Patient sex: F
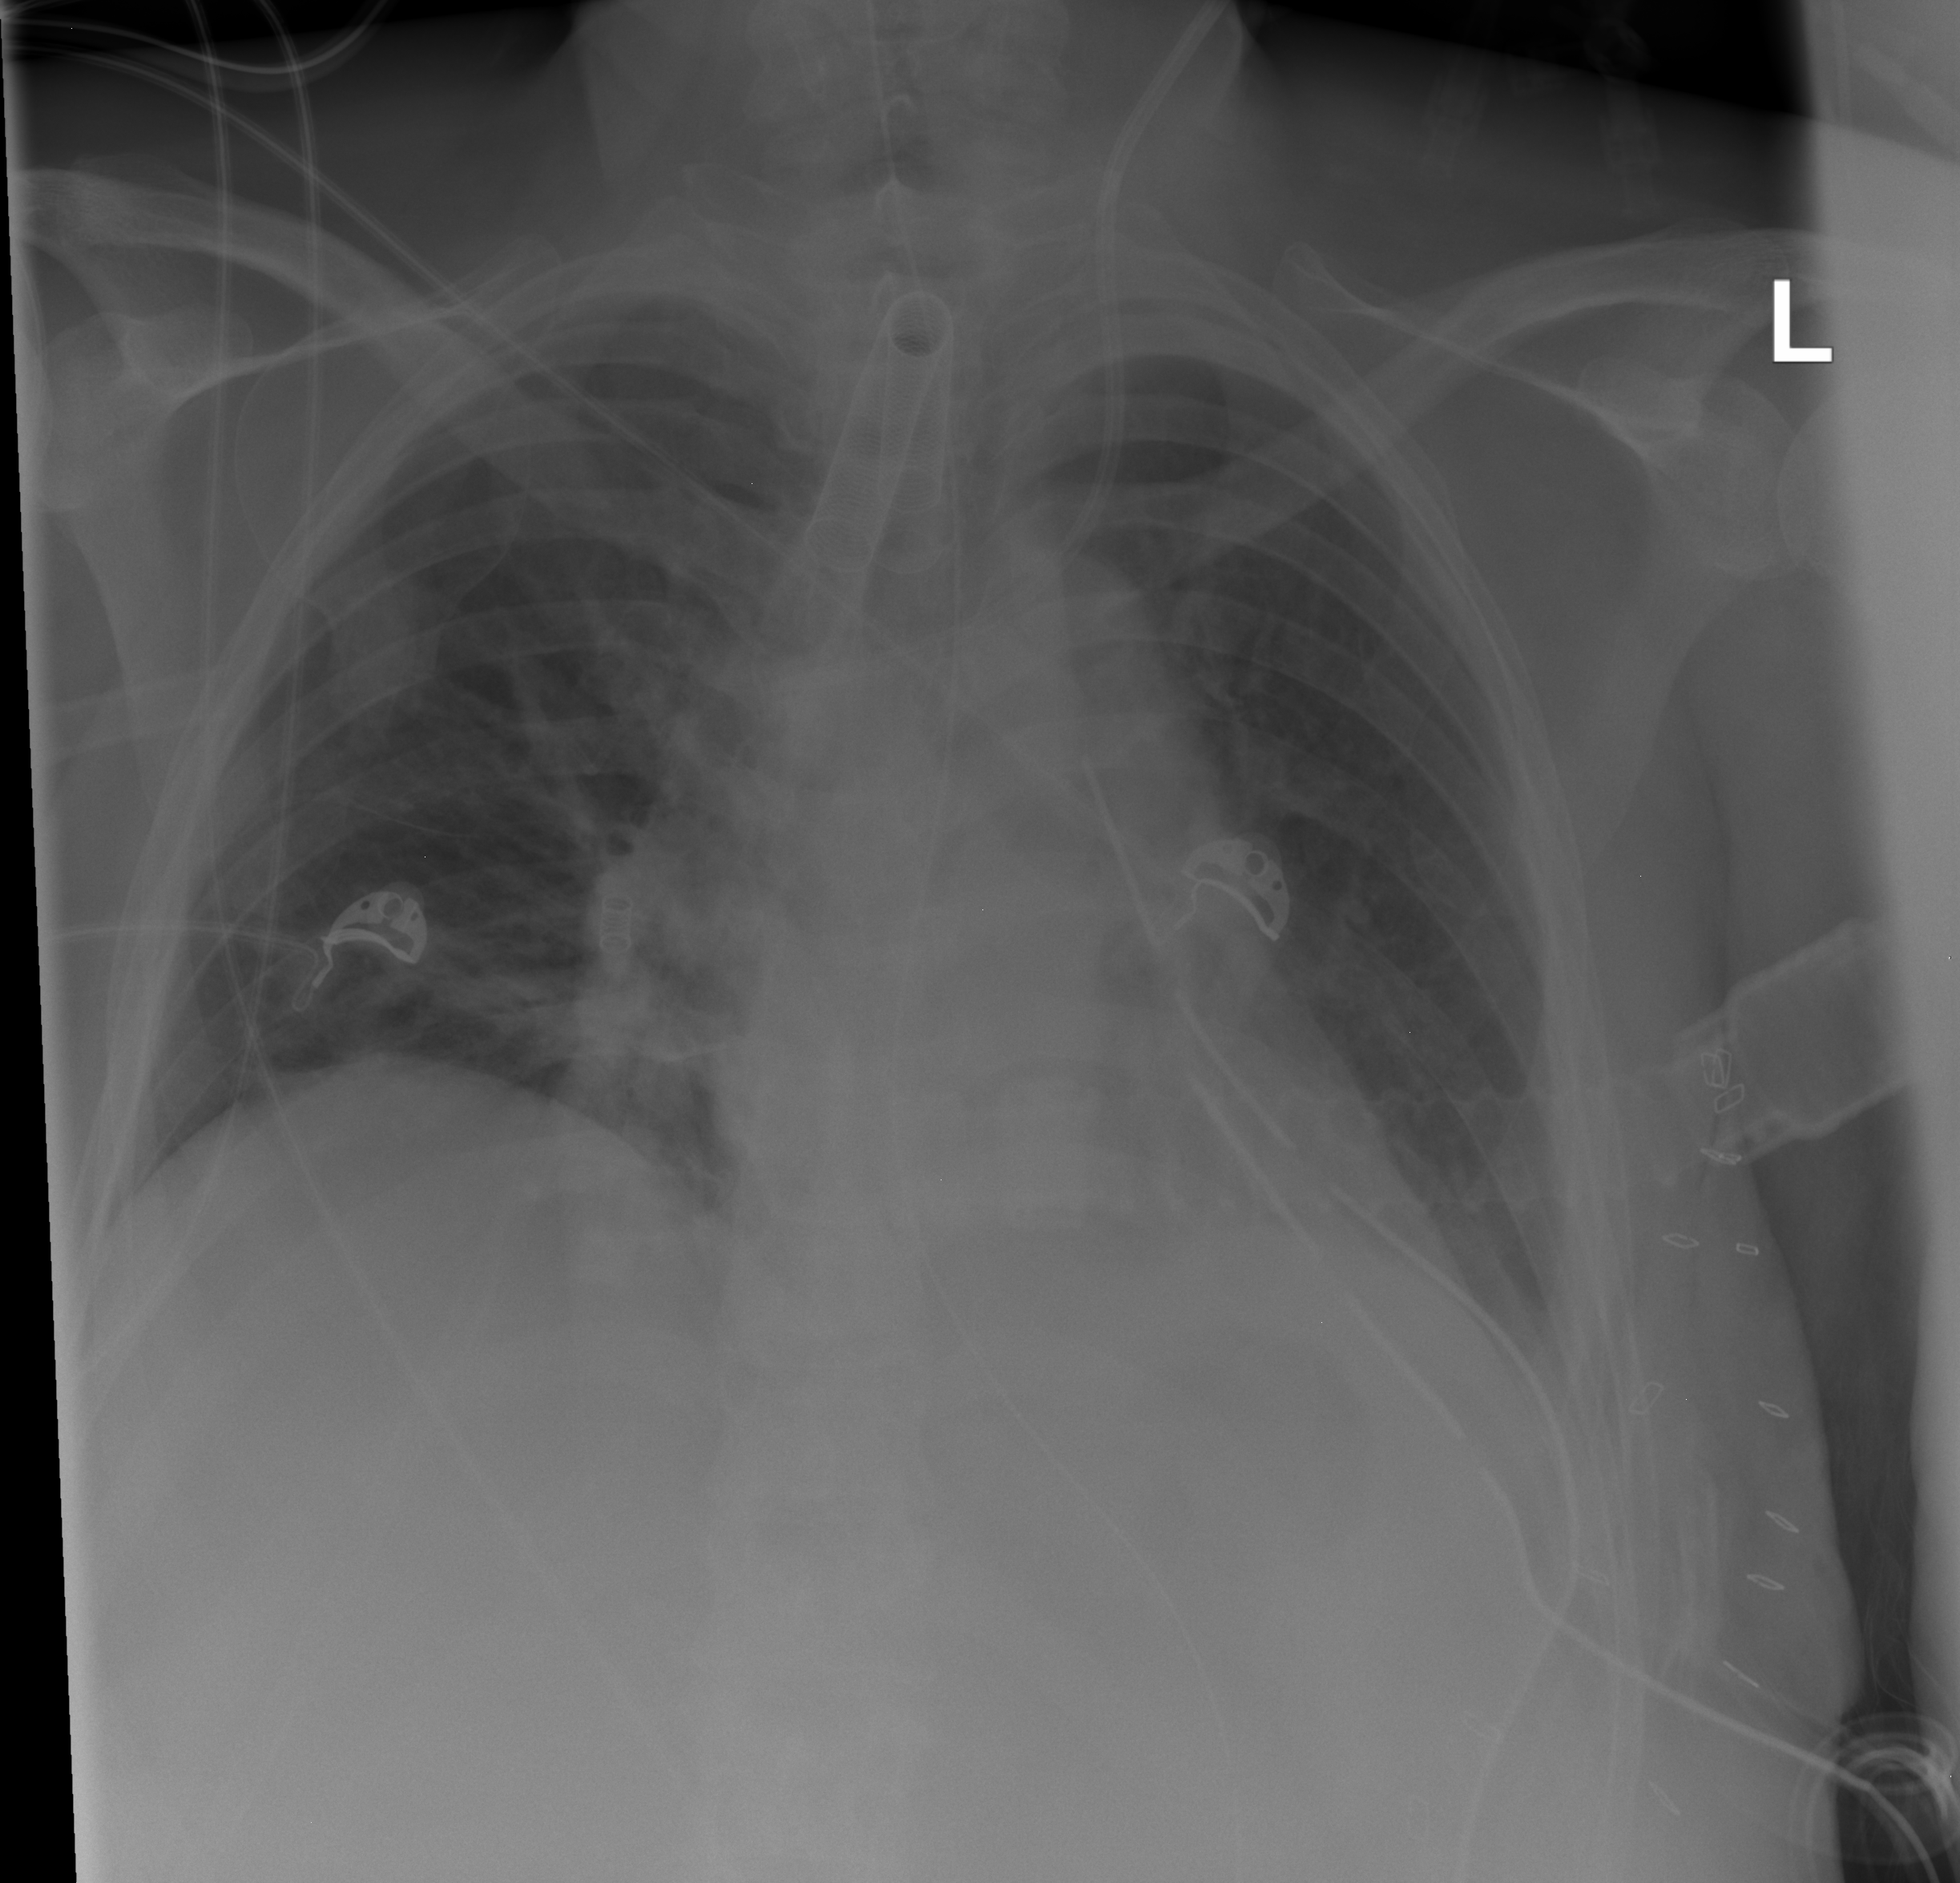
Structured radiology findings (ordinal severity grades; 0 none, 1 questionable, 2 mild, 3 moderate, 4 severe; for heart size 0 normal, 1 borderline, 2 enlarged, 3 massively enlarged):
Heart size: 1
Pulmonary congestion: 0
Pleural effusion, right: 0
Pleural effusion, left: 1
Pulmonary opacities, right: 2
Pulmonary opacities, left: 0
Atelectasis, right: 0
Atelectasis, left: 1